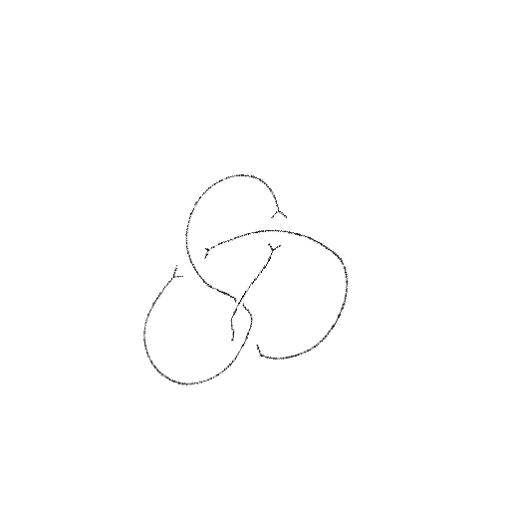
Crossing number: 4